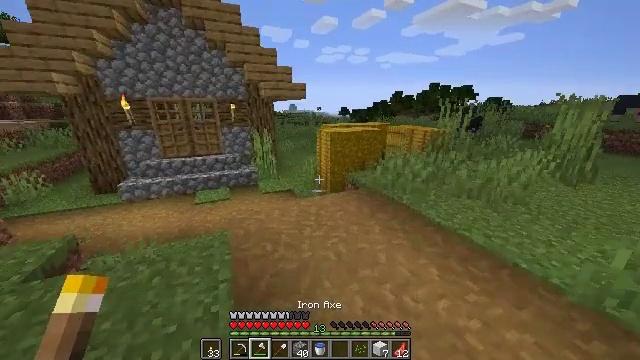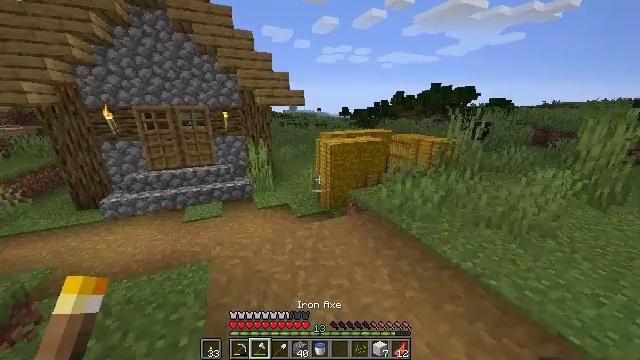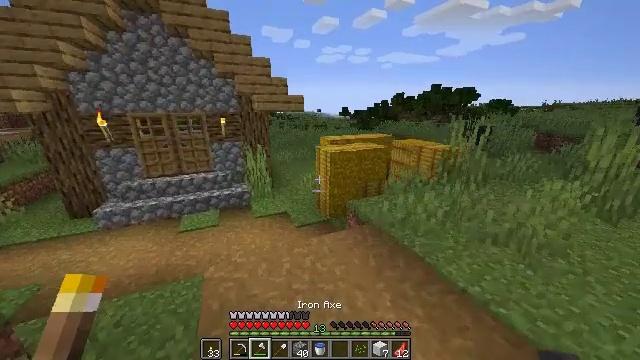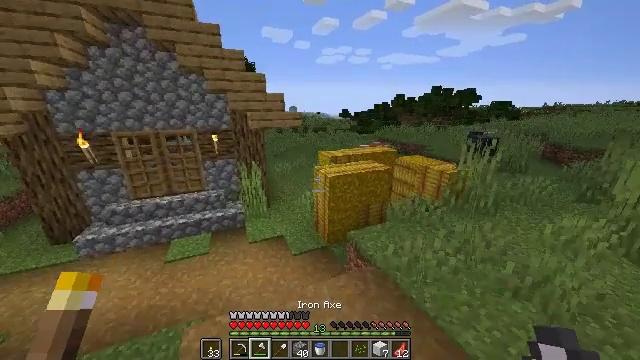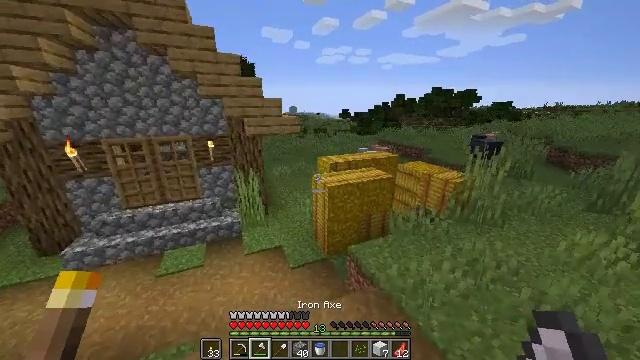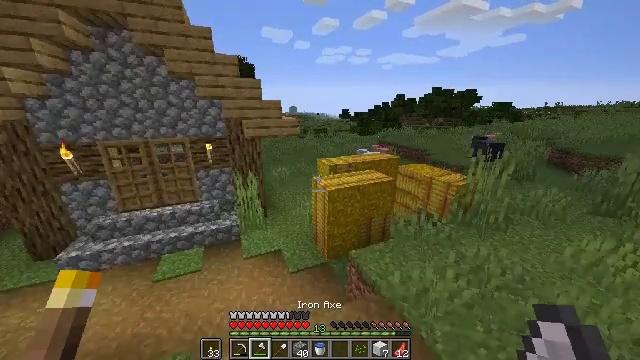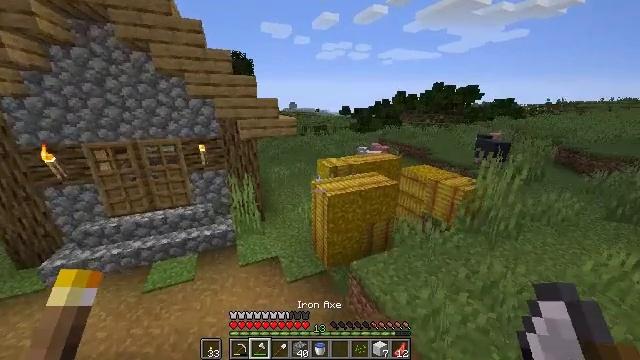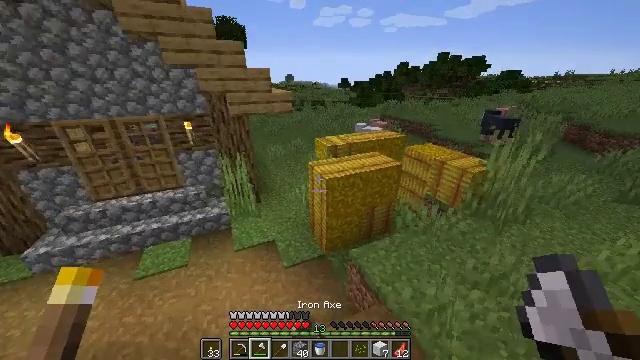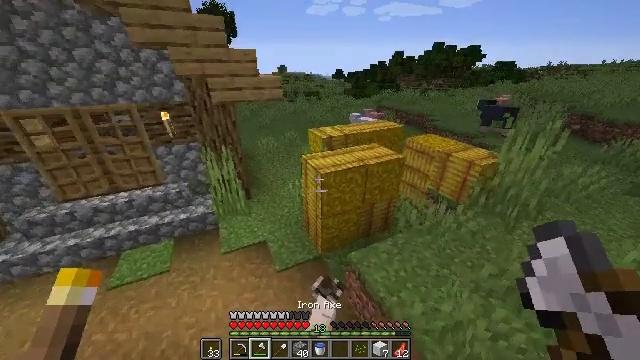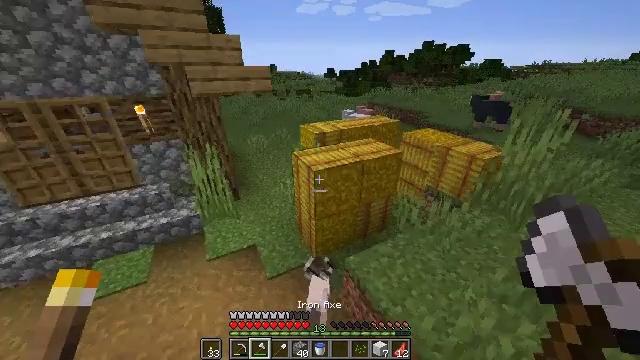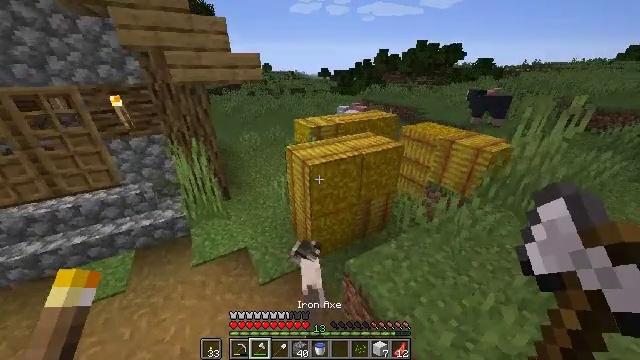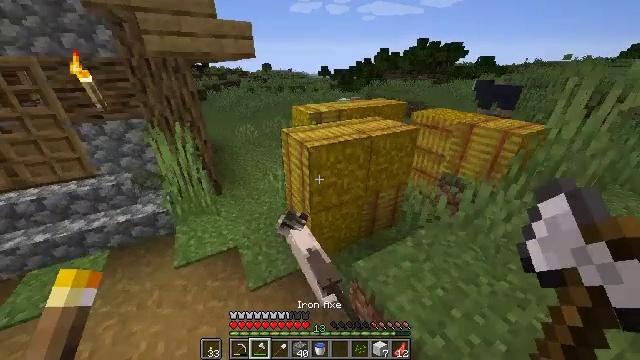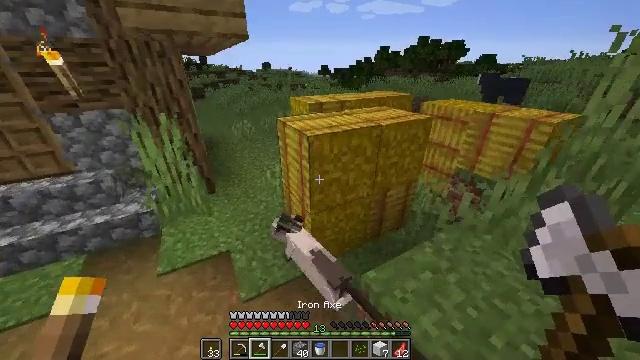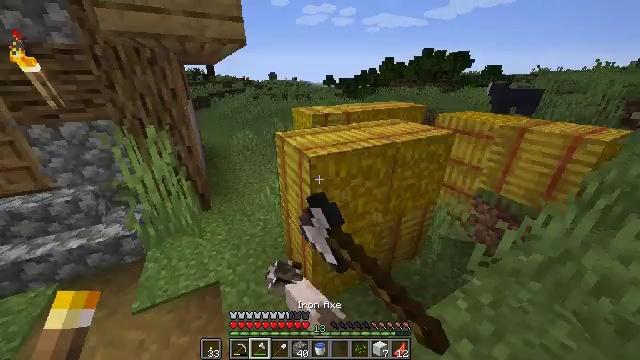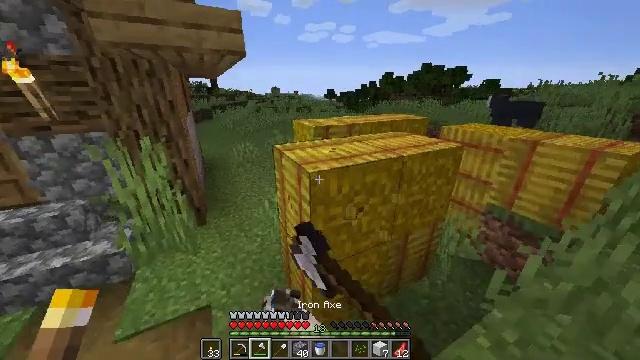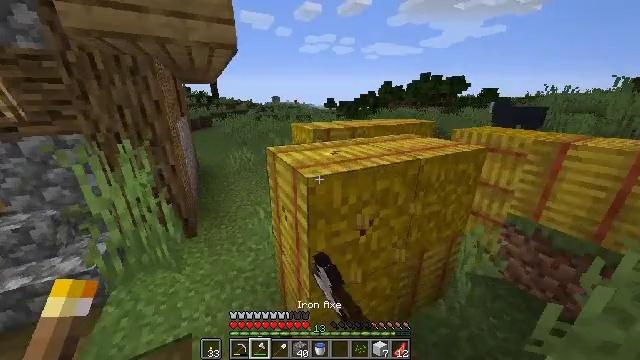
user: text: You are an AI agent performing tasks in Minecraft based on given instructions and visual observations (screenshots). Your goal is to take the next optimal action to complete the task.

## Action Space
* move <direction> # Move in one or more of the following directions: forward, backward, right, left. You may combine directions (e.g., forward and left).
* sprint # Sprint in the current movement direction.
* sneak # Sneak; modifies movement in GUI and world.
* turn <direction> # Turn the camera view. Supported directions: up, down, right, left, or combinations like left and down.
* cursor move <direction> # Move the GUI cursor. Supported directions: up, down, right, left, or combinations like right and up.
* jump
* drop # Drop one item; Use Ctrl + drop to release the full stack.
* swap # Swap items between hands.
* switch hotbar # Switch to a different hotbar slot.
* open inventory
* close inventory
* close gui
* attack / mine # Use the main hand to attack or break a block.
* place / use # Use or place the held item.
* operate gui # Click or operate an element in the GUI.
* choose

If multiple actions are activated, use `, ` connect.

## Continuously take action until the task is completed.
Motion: motion action
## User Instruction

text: Gather hay blocks from the farm.
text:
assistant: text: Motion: move forward, sprint, jump
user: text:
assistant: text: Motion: move forward, sprint, jump
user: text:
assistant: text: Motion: move forward, sprint, jump
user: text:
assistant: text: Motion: move forward, sprint, jump
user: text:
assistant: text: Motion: move forward, sprint, jump
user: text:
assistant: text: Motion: move forward, sprint
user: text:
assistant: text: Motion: move forward, sprint, turn down
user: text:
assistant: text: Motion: move forward, turn right and down
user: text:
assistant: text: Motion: move forward, turn right
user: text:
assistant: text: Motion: move forward, turn right
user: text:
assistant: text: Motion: move forward
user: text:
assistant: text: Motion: move forward, attack / mine
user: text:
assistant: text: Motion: move forward, turn left and up, attack / mine
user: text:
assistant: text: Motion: move forward, turn up, attack / mine
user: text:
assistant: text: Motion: turn up, attack / mine
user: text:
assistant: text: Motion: turn up, attack / mine
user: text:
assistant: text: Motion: turn up, attack / mine
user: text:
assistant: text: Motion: attack / mine
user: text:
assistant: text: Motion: turn right and up, attack / mine
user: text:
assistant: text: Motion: turn right and up, attack / mine
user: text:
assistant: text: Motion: turn right, attack / mine
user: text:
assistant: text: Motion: turn right and up, attack / mine
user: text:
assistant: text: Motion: turn right and up, attack / mine
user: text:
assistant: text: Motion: turn right and up, attack / mine
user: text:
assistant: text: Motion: turn up, attack / mine
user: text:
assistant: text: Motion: attack / mine
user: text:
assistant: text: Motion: attack / mine
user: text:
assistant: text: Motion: attack / mine
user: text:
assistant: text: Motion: attack / mine, switch to hotbar 1
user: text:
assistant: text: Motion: attack / mine, switch to hotbar 1